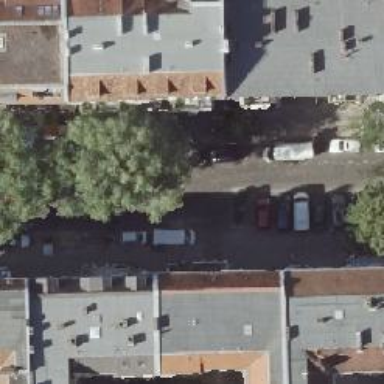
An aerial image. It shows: Living street.